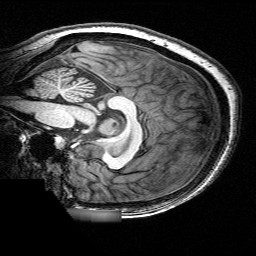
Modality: T1w
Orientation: sagittal
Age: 58
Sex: female
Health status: ill
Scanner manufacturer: siemens
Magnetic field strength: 3 T
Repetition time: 0.0025 s
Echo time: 0.00336 s